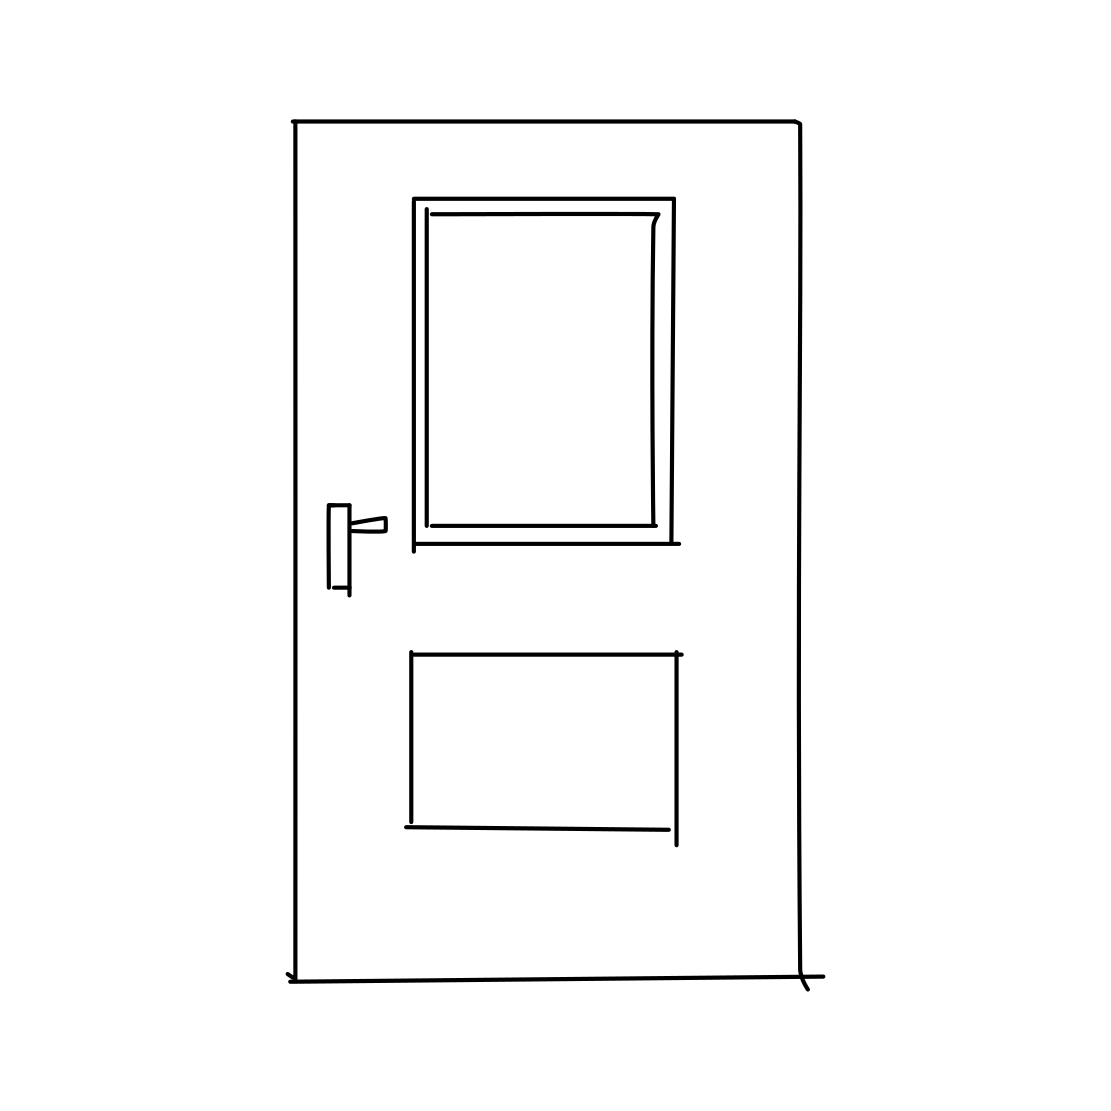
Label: door